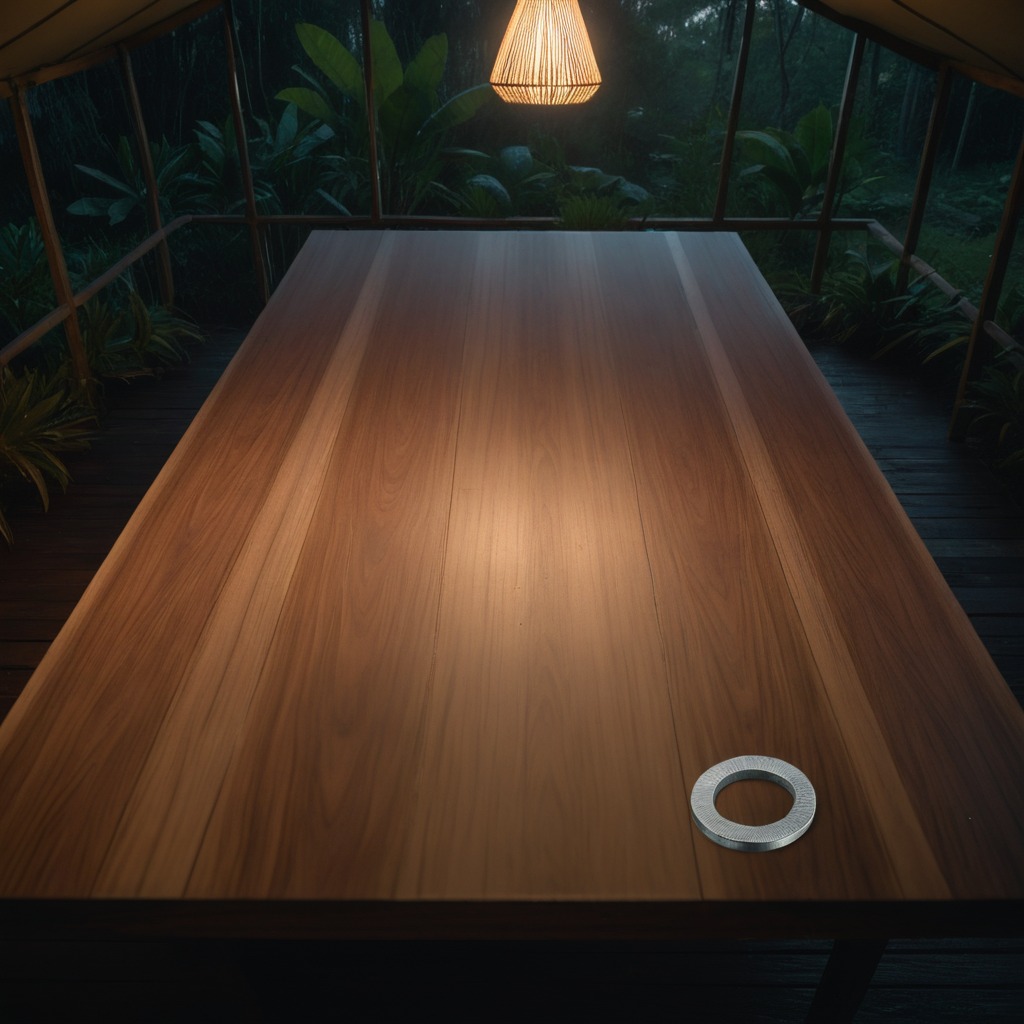
A flat metal washer is lying on a wooden table.